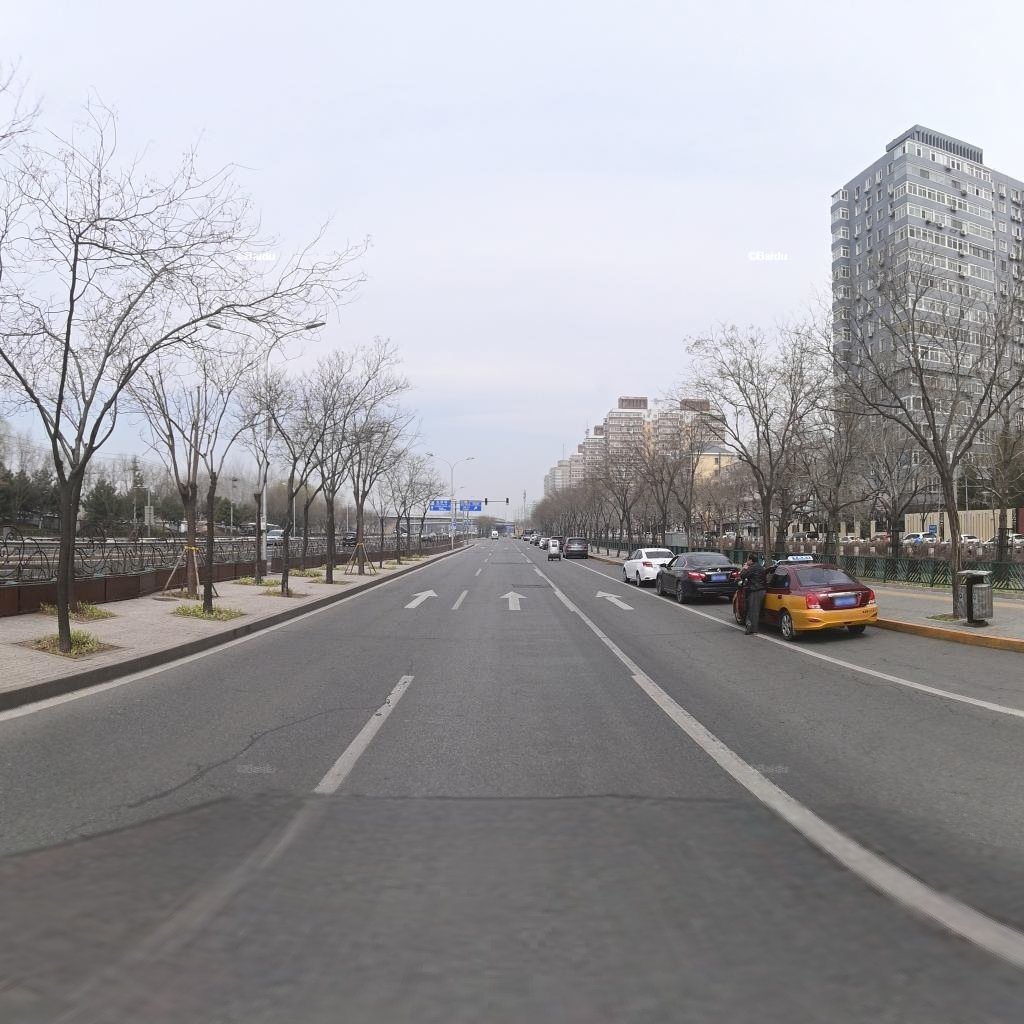
Region: Haidian
Road damage annotations: longitudinal patch, alligator crack